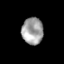
Tissue: skin
Cell type: Epithelial cells
Senescence score: 0.2264
Nuclear area (px): 560
Mean DAPI intensity: 161.195